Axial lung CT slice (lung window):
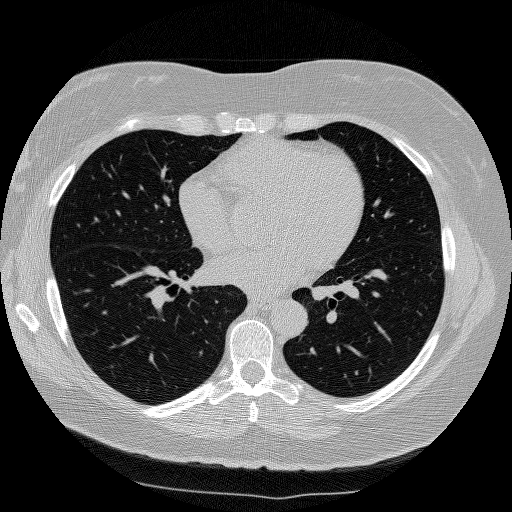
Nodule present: no